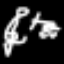
Label: chair